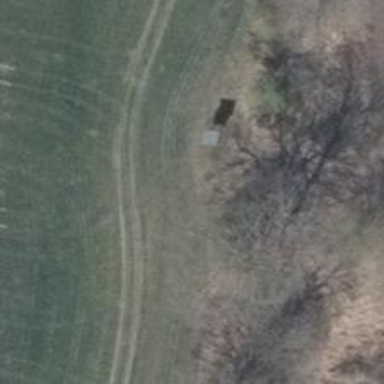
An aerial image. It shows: Hunting stand.